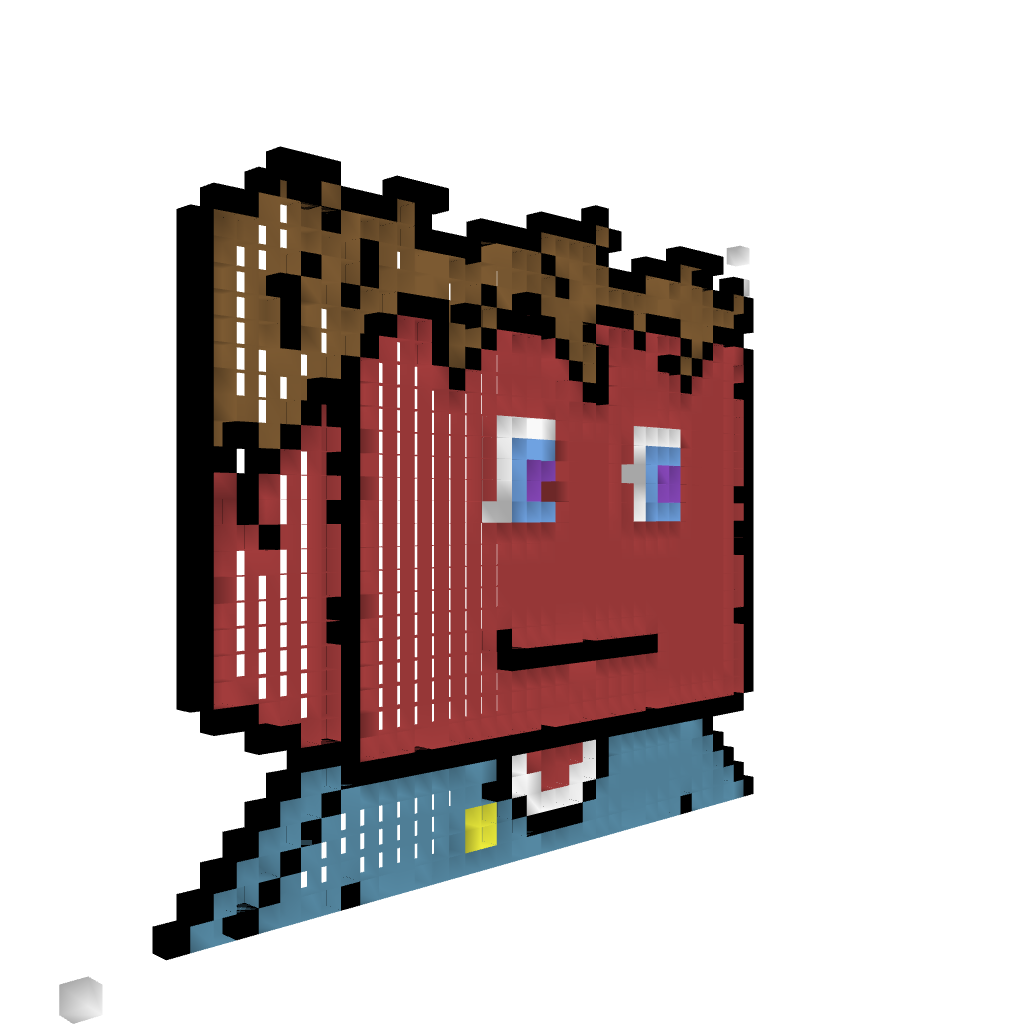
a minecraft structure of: Brownbiscuitsface pixel art high quality